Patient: sex M, age 60
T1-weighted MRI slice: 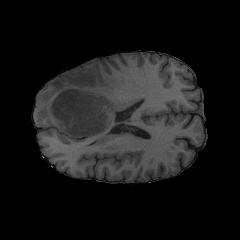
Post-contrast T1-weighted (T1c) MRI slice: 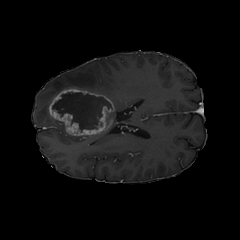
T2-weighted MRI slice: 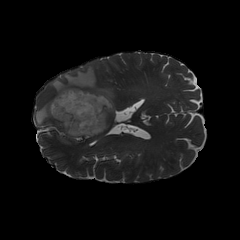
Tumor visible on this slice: yes
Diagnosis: Glioblastoma, IDH-wildtype
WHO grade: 4